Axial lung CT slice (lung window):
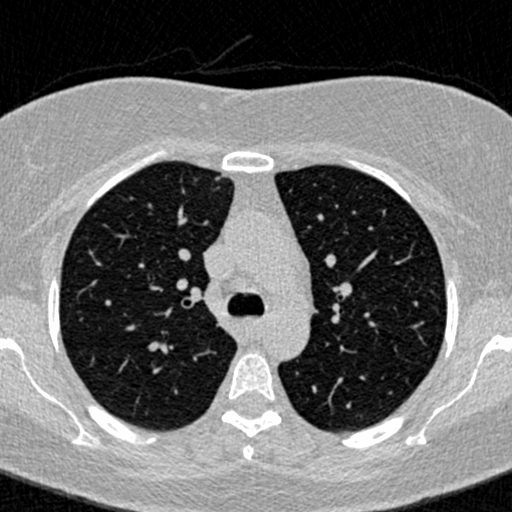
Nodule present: no